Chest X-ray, PA view. Patient: 55 years old, sex F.
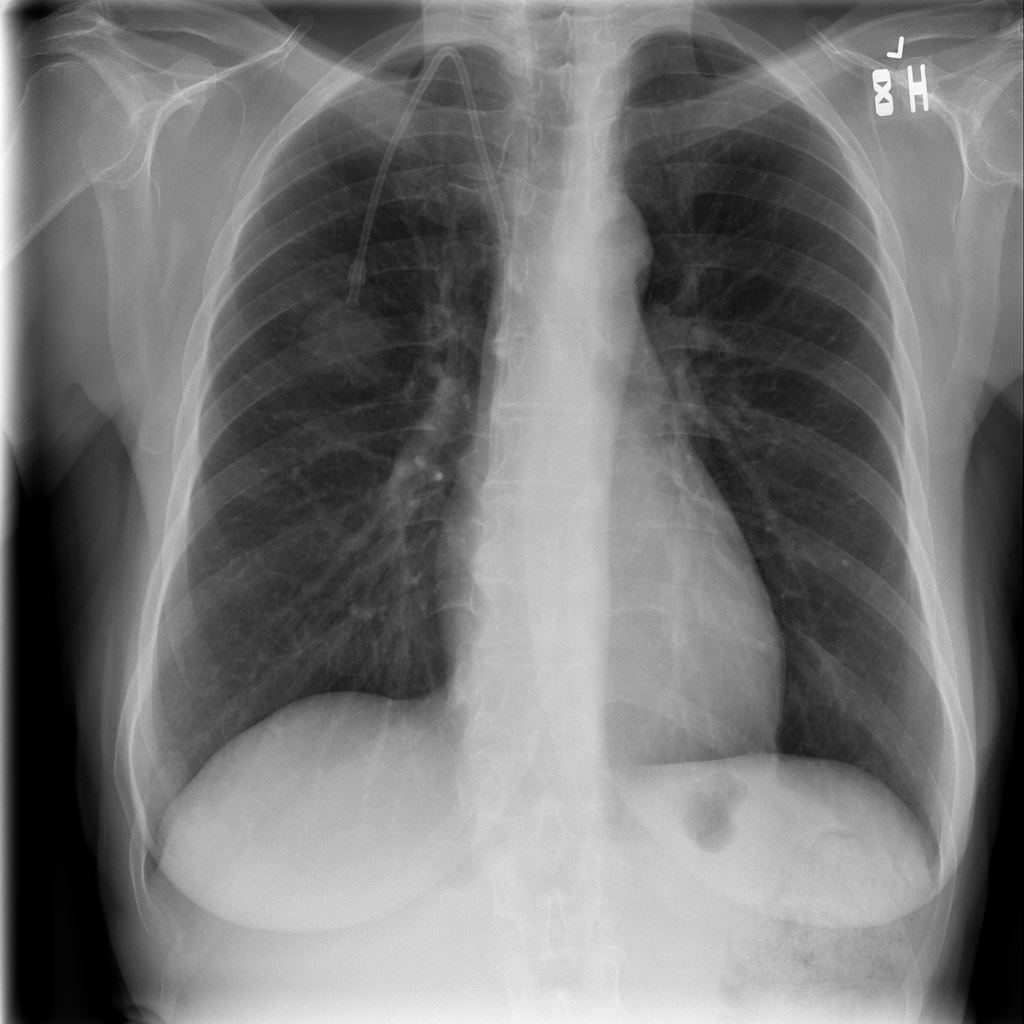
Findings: No Finding